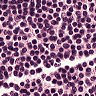
Metastatic tissue present: no